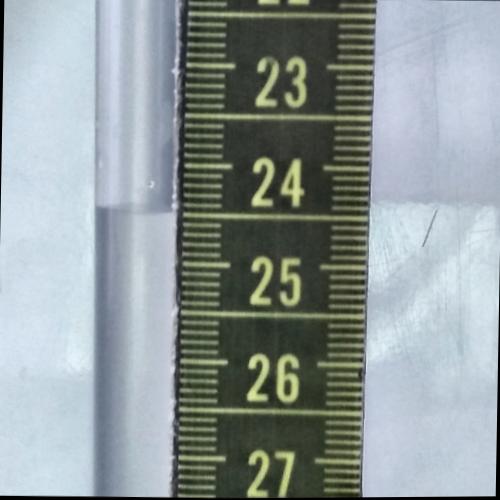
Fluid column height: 24.5 cm